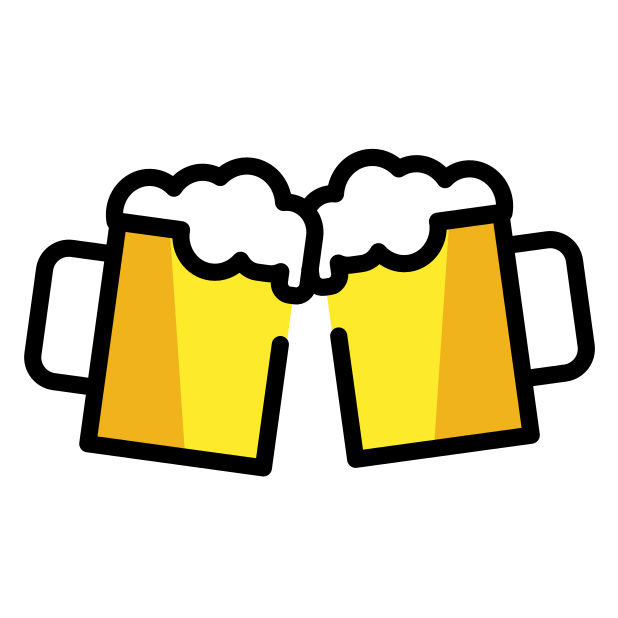
clinking beer mugs